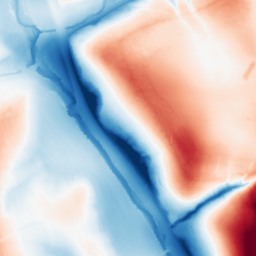
Category: classical
Decomposition family: gaussian_anisotropic
Decomposition parameters: sigma_x: 50
sigma_y: 10
Upsampling method: sinc_blackman
Upsampling parameters: scale: 2
kernel_size: 16
Upsampling scale: 2